Question: I have a number of files, while some are empty, but when looping until the empty, then it return me the error. How to avoid this case and return 0 when there is nothing in the file.
Here is my code, I want both of the condition to meet, check whether ' A27_data' got inside 'data2', while some of the 'data2' files are empty.
'''
data2 = importdata(strcat('f9data','f7_data', int2str(i)));
feature27_data=(cellfun(@(n) ~isempty(n), strfind(data2, A27_data)))
'''

Here are my full code, I have do checking for the empty file.
'''
data = importdata('DATA/URL/testing_URL')
domain_URL = regexp(data,'\w*://[^/]*','match','once')
[sizeData b] = size(domain_URL);
for i = 1:5
A27_data = domain_URL{i};
s =dir(strcat('f9data','f7_data', int2str(i)));
if s.bytes == 0
return 0;
else
data2 = importdata(strcat('f9data','f7_data', int2str(i)));
end;
feature27_data=(cellfun(@(n) ~isempty(n), strfind(data2, A27_data)))
B27(i)=sum(feature27_data)
end
feature27(B27>=10)=1;
feature27(B27<10&B27>5)=0;
feature27(B27<=5)=-1;
feature27'
'''
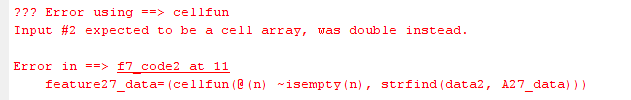
Answer: Based on <URL>, how about this:
'''
for i = 1:5
A27_data = domain_URL{i};
s = dir(strcat('f9data','f7_data', int2str(i)));
if s.bytes == 0
B27(i) = NaN;
else
data2 = importdata(strcat('f9data','f7_data', int2str(i)));
feature27_data=(cellfun(@(n) ~isempty(n), strfind(data2, A27_data)));
B27(i)=sum(feature27_data);
end
end
'''
Before loading any data, check if the file is empty or not. If it is, assign 'NaN' to 'B27(i)' (or any other default value). If the file actually contains data, run your processing on it.
If you don't like 'NaN', you can do something else, e.g.:
'''
B27(i) = 0;
'''
- 'B27(i) = NaN'- After the 'if'/'else' loop, insert this: '''
if ~isnan(B27(i))
B27(i) = data2
end
'''
- After the 'for'-loop, insert this: '''
B27(isnan(B27))=0;
clear data2
data2 = B27;
'''